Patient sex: F
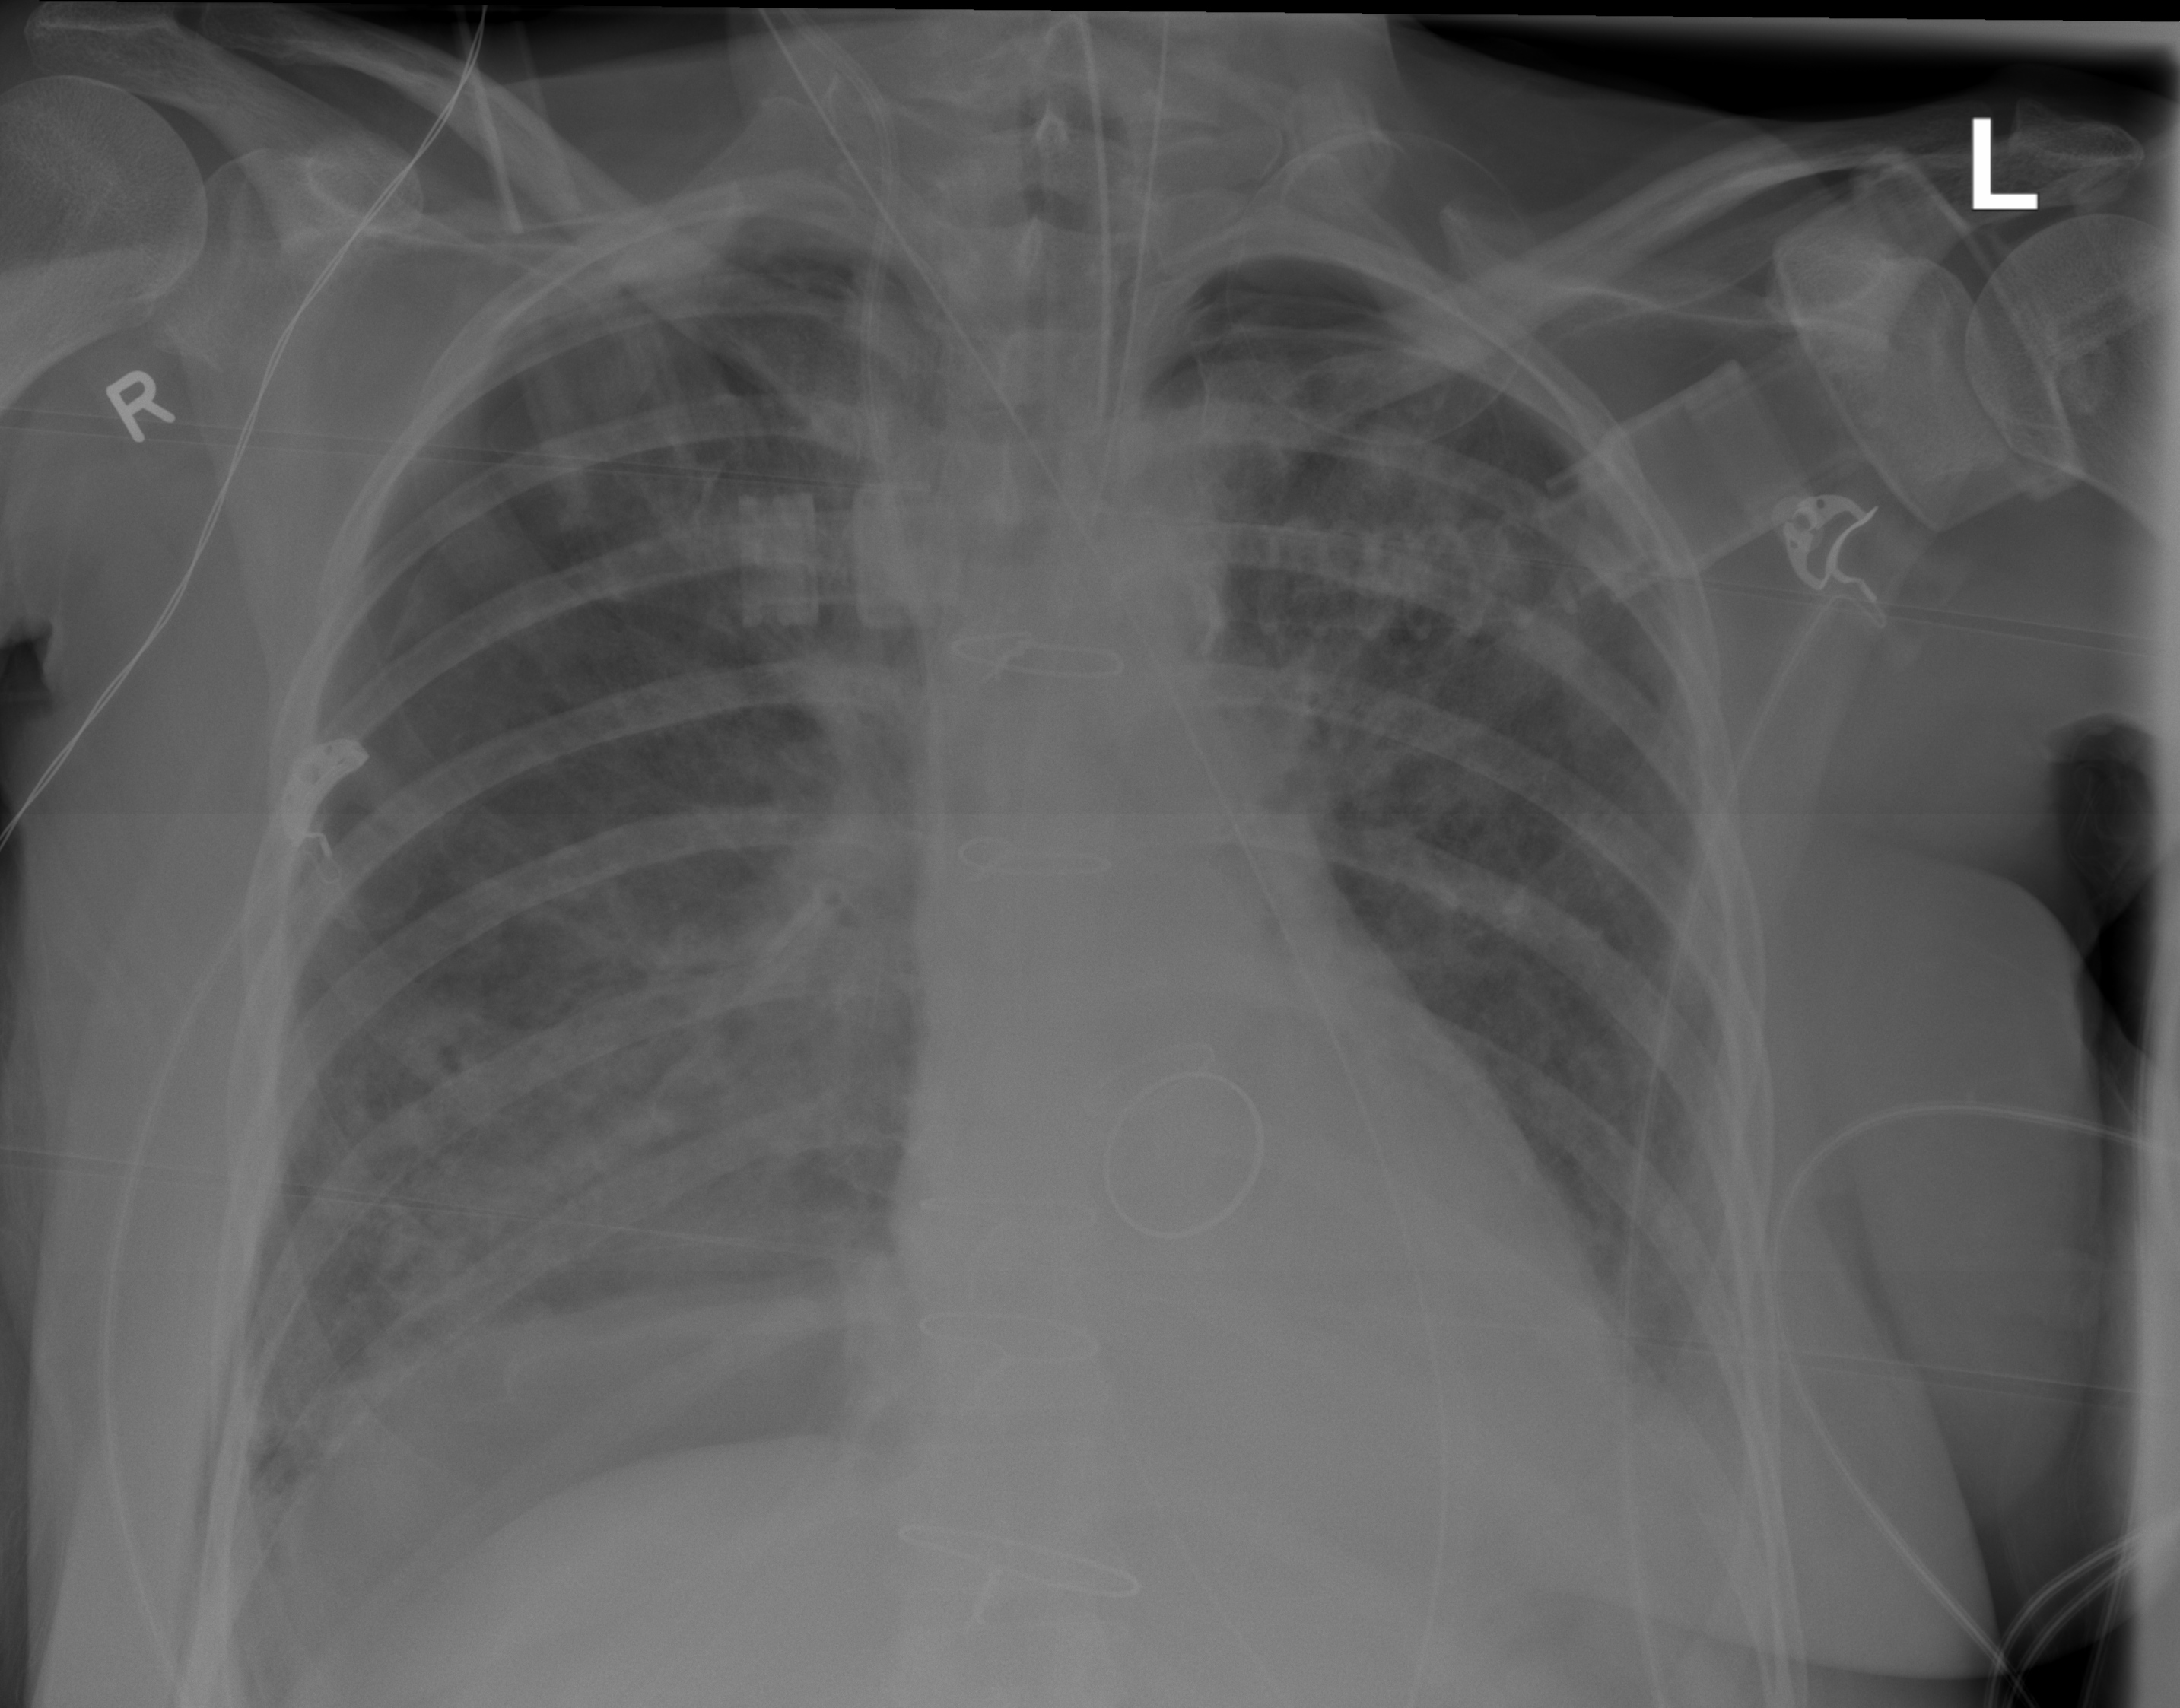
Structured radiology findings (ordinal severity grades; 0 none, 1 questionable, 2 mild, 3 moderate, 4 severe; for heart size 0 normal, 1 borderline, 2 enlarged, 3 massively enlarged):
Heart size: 1
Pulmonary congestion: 2
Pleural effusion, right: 2
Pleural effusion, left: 2
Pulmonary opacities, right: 3
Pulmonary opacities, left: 3
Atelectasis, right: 2
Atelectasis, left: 2